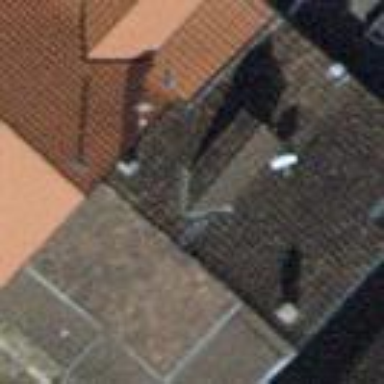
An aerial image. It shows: Terrace building.